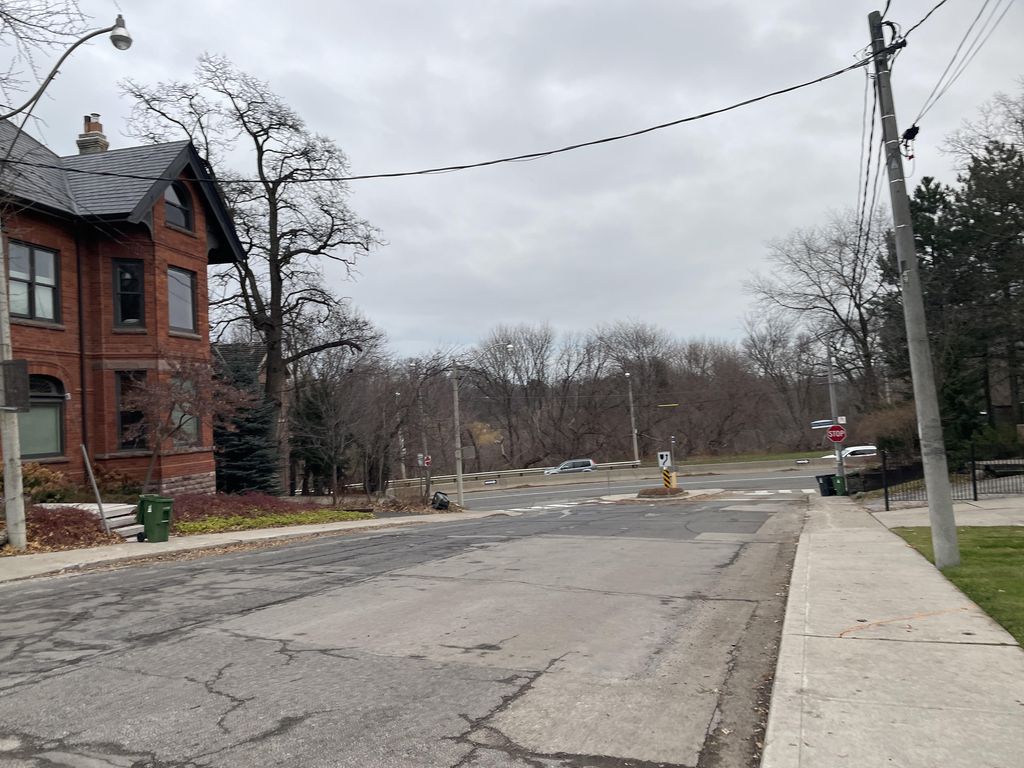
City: toronto